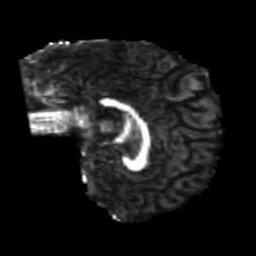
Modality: FA
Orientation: sagittal
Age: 20
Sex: male
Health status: healthy
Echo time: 0.074 s